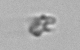
Label: detritus